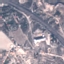
Label: Highway